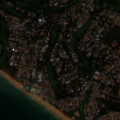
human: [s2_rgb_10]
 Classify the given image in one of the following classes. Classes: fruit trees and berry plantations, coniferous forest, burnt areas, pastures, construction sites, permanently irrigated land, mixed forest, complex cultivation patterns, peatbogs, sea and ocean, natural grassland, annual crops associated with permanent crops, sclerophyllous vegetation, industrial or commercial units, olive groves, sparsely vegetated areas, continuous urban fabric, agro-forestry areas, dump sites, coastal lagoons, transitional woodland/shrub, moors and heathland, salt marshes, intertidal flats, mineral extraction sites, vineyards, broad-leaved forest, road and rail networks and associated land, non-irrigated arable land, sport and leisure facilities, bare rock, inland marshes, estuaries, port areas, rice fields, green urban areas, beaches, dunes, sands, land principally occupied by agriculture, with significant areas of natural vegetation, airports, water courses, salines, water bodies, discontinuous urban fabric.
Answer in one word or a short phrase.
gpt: sport and leisure facilities, beaches, dunes, sands, sea and ocean